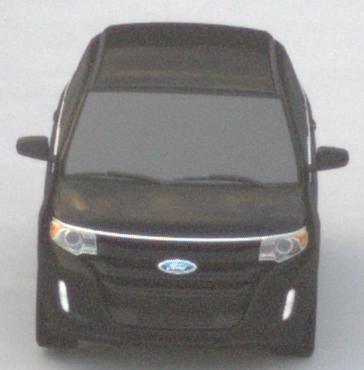
Make: Ford
Model: Edge
Detailed model: Gen. 1 Facelift
Model produced from: 2010
Model produced until: 2015
Doors: 5
Color: black
Road condition: dry road
Daytime: sunrise or sunset
Contrast: low contrast